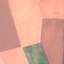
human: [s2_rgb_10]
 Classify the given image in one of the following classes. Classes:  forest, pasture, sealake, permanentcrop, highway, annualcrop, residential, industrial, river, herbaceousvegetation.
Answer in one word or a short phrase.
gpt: AnnualCrop